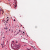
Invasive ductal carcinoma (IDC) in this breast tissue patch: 0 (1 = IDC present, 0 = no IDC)